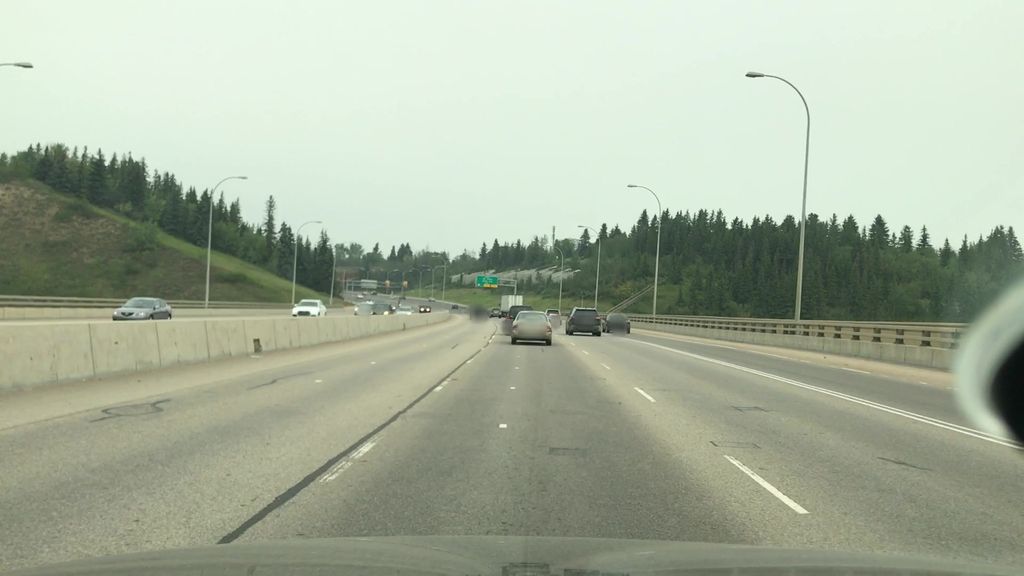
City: edmonton